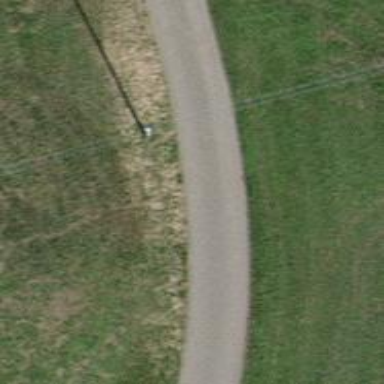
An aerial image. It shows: Minor power line.